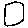
Label: square